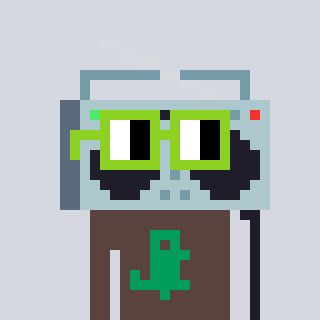
a pixel art character with square light green glasses, a boombox-shaped head and a darkbrown-colored body on a cool background